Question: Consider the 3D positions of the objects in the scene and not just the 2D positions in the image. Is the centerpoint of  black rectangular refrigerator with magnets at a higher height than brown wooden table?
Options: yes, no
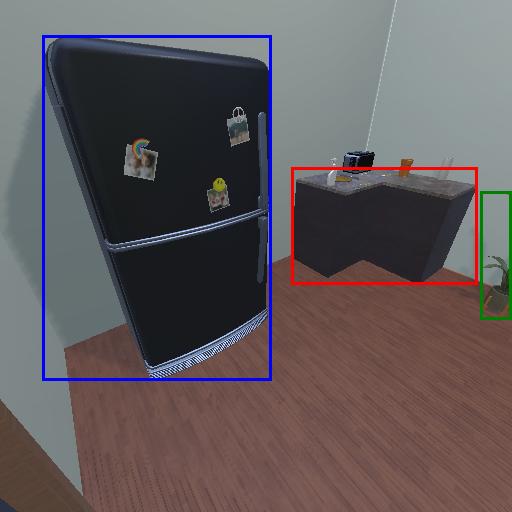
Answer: yes